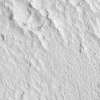
Atmospheric dust classification: not_dusty